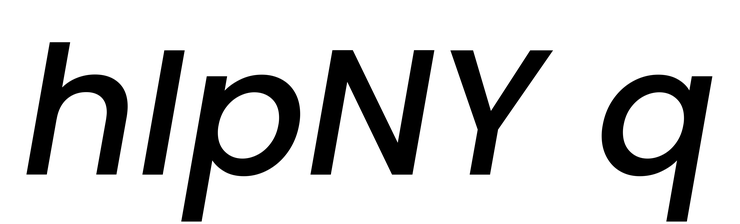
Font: Poppins-MediumItalic